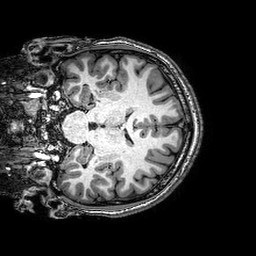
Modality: T1w
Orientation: coronal
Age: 22
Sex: male
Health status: healthy
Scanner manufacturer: philips
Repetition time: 0.008138 s
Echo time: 0.00375 s